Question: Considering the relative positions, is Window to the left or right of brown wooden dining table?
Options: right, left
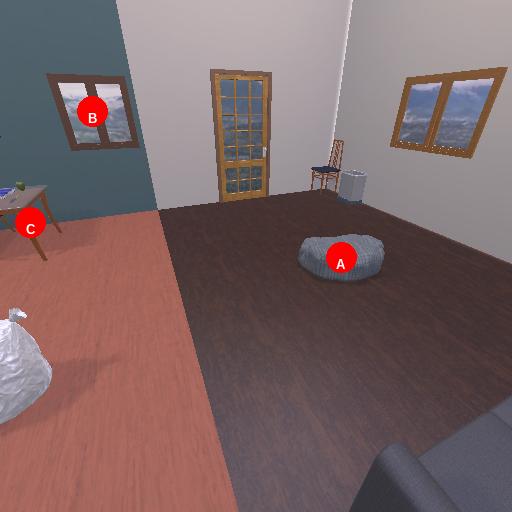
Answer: right